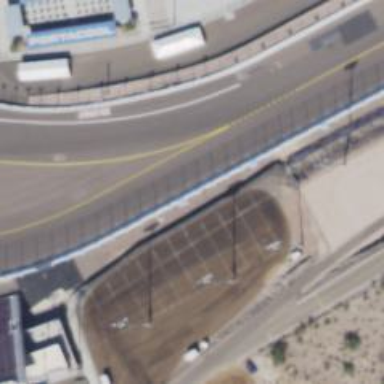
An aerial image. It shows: Motor sport raceway.